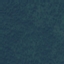
Land use / land cover: Forest